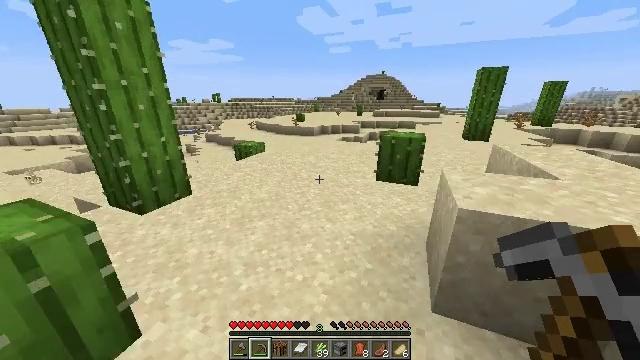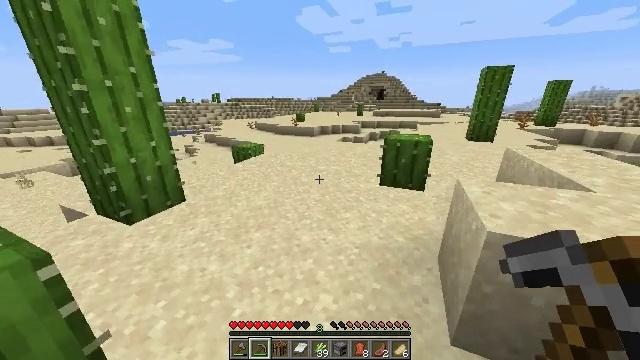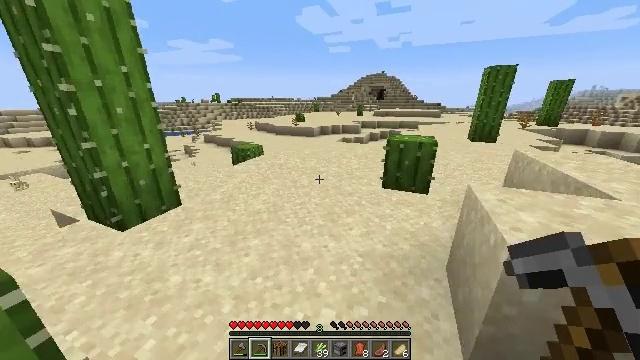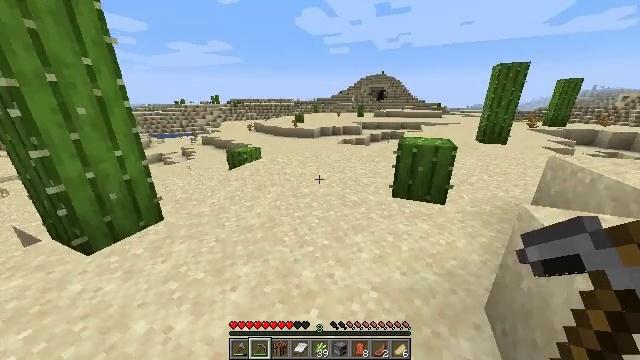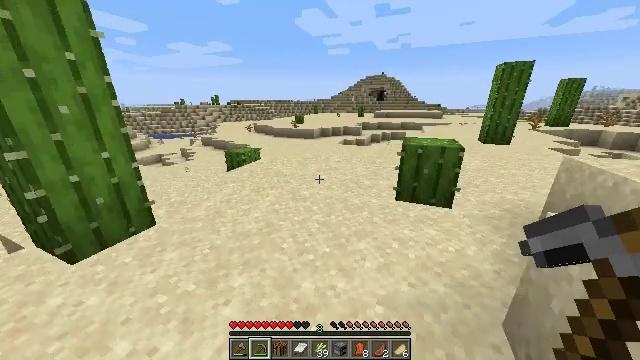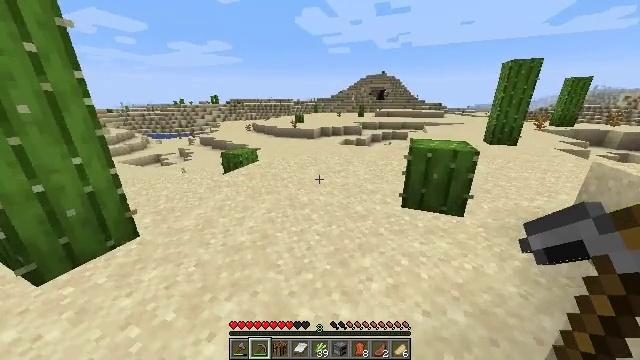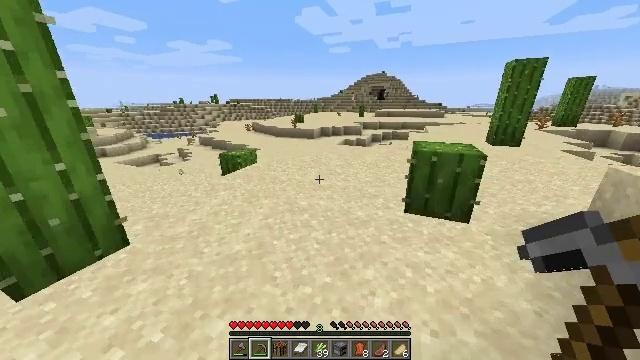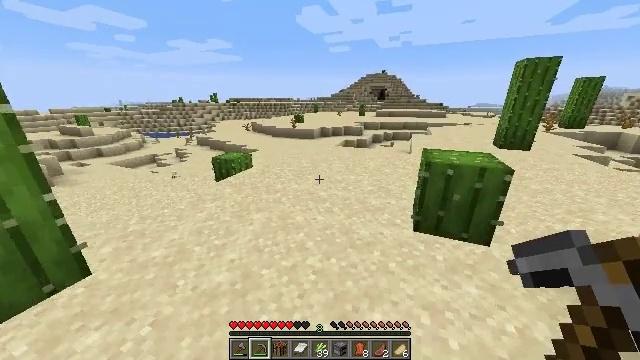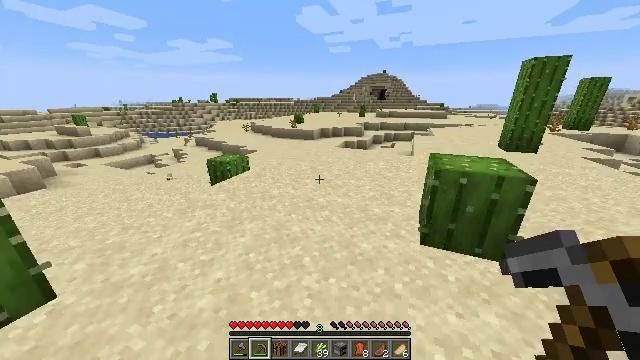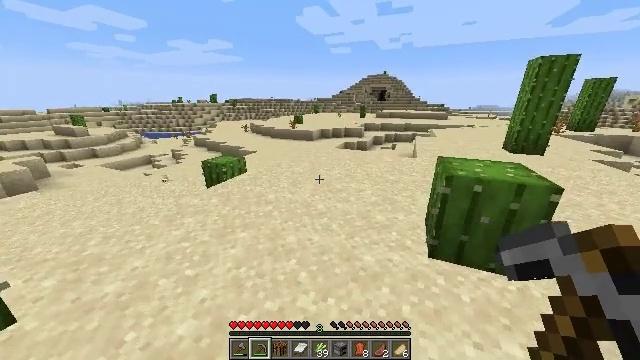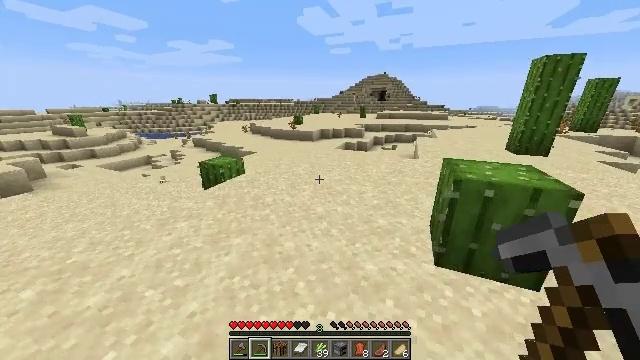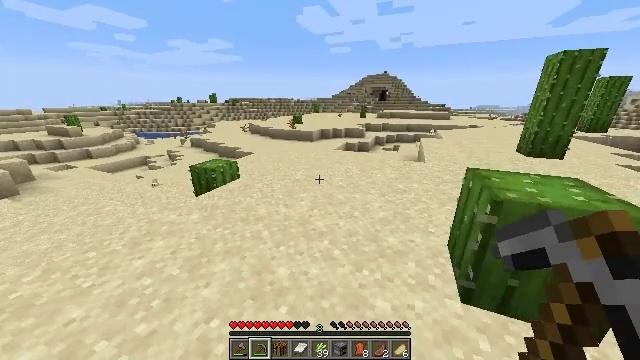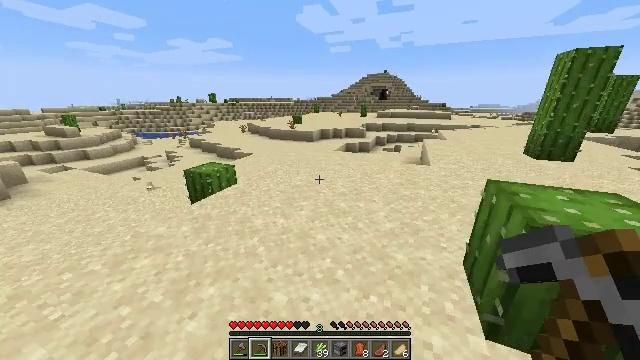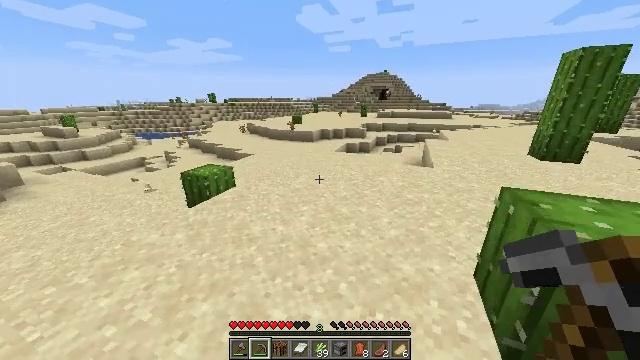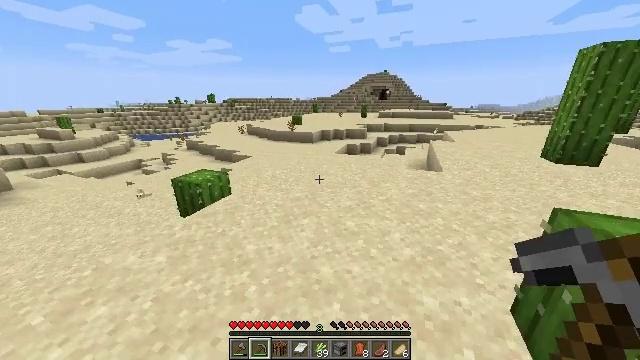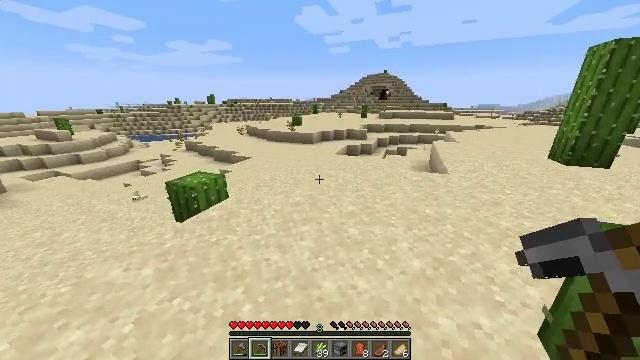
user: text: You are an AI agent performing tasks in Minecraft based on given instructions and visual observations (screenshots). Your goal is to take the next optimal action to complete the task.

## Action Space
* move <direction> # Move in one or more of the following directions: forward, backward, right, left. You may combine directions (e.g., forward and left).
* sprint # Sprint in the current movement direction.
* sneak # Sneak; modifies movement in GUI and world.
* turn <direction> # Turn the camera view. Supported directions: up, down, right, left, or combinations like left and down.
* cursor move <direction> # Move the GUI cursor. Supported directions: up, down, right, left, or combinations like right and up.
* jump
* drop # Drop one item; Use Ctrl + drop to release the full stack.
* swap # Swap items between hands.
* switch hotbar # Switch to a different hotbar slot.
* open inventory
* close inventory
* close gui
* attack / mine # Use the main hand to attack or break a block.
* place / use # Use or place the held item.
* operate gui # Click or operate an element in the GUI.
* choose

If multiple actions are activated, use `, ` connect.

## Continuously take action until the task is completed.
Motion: motion action
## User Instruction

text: Break the dead bush for sticks.
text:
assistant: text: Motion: move forward
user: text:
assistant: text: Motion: move forward
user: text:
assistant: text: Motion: move forward
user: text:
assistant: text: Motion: move forward
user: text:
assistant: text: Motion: move forward
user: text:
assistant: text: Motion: move forward
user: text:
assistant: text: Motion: move forward
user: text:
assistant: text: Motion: move forward
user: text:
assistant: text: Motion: move forward
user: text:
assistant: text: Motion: move forward
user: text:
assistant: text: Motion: move forward
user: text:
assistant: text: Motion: move forward
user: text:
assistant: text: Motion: move forward
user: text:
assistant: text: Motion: move forward
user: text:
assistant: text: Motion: move forward
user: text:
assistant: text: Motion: move forward
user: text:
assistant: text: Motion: move forward
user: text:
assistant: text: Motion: move forward
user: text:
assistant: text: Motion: move forward
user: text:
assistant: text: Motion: move forward
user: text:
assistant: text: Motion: move forward
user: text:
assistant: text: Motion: move forward
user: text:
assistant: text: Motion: move forward
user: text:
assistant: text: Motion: move forward
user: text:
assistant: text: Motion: move forward
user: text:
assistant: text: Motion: move forward
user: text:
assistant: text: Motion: move forward
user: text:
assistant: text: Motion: move forward
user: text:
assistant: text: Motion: move forward
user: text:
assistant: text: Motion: move forward